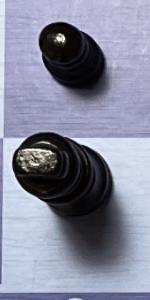
Label: King_Black